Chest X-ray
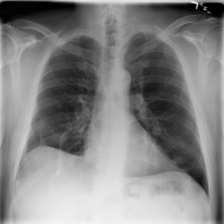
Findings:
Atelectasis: negative
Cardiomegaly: negative
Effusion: negative
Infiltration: negative
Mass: negative
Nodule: positive
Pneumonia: negative
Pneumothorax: negative
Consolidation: negative
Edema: negative
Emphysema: negative
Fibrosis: negative
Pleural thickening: negative
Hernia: negative